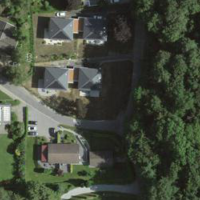
EUNIS habitat code: 41
Species observed at this site:
Fagus sylvatica